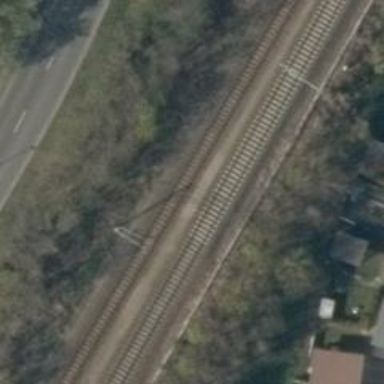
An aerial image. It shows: Railway track with electrified contact lines. This is siding track.